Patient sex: F
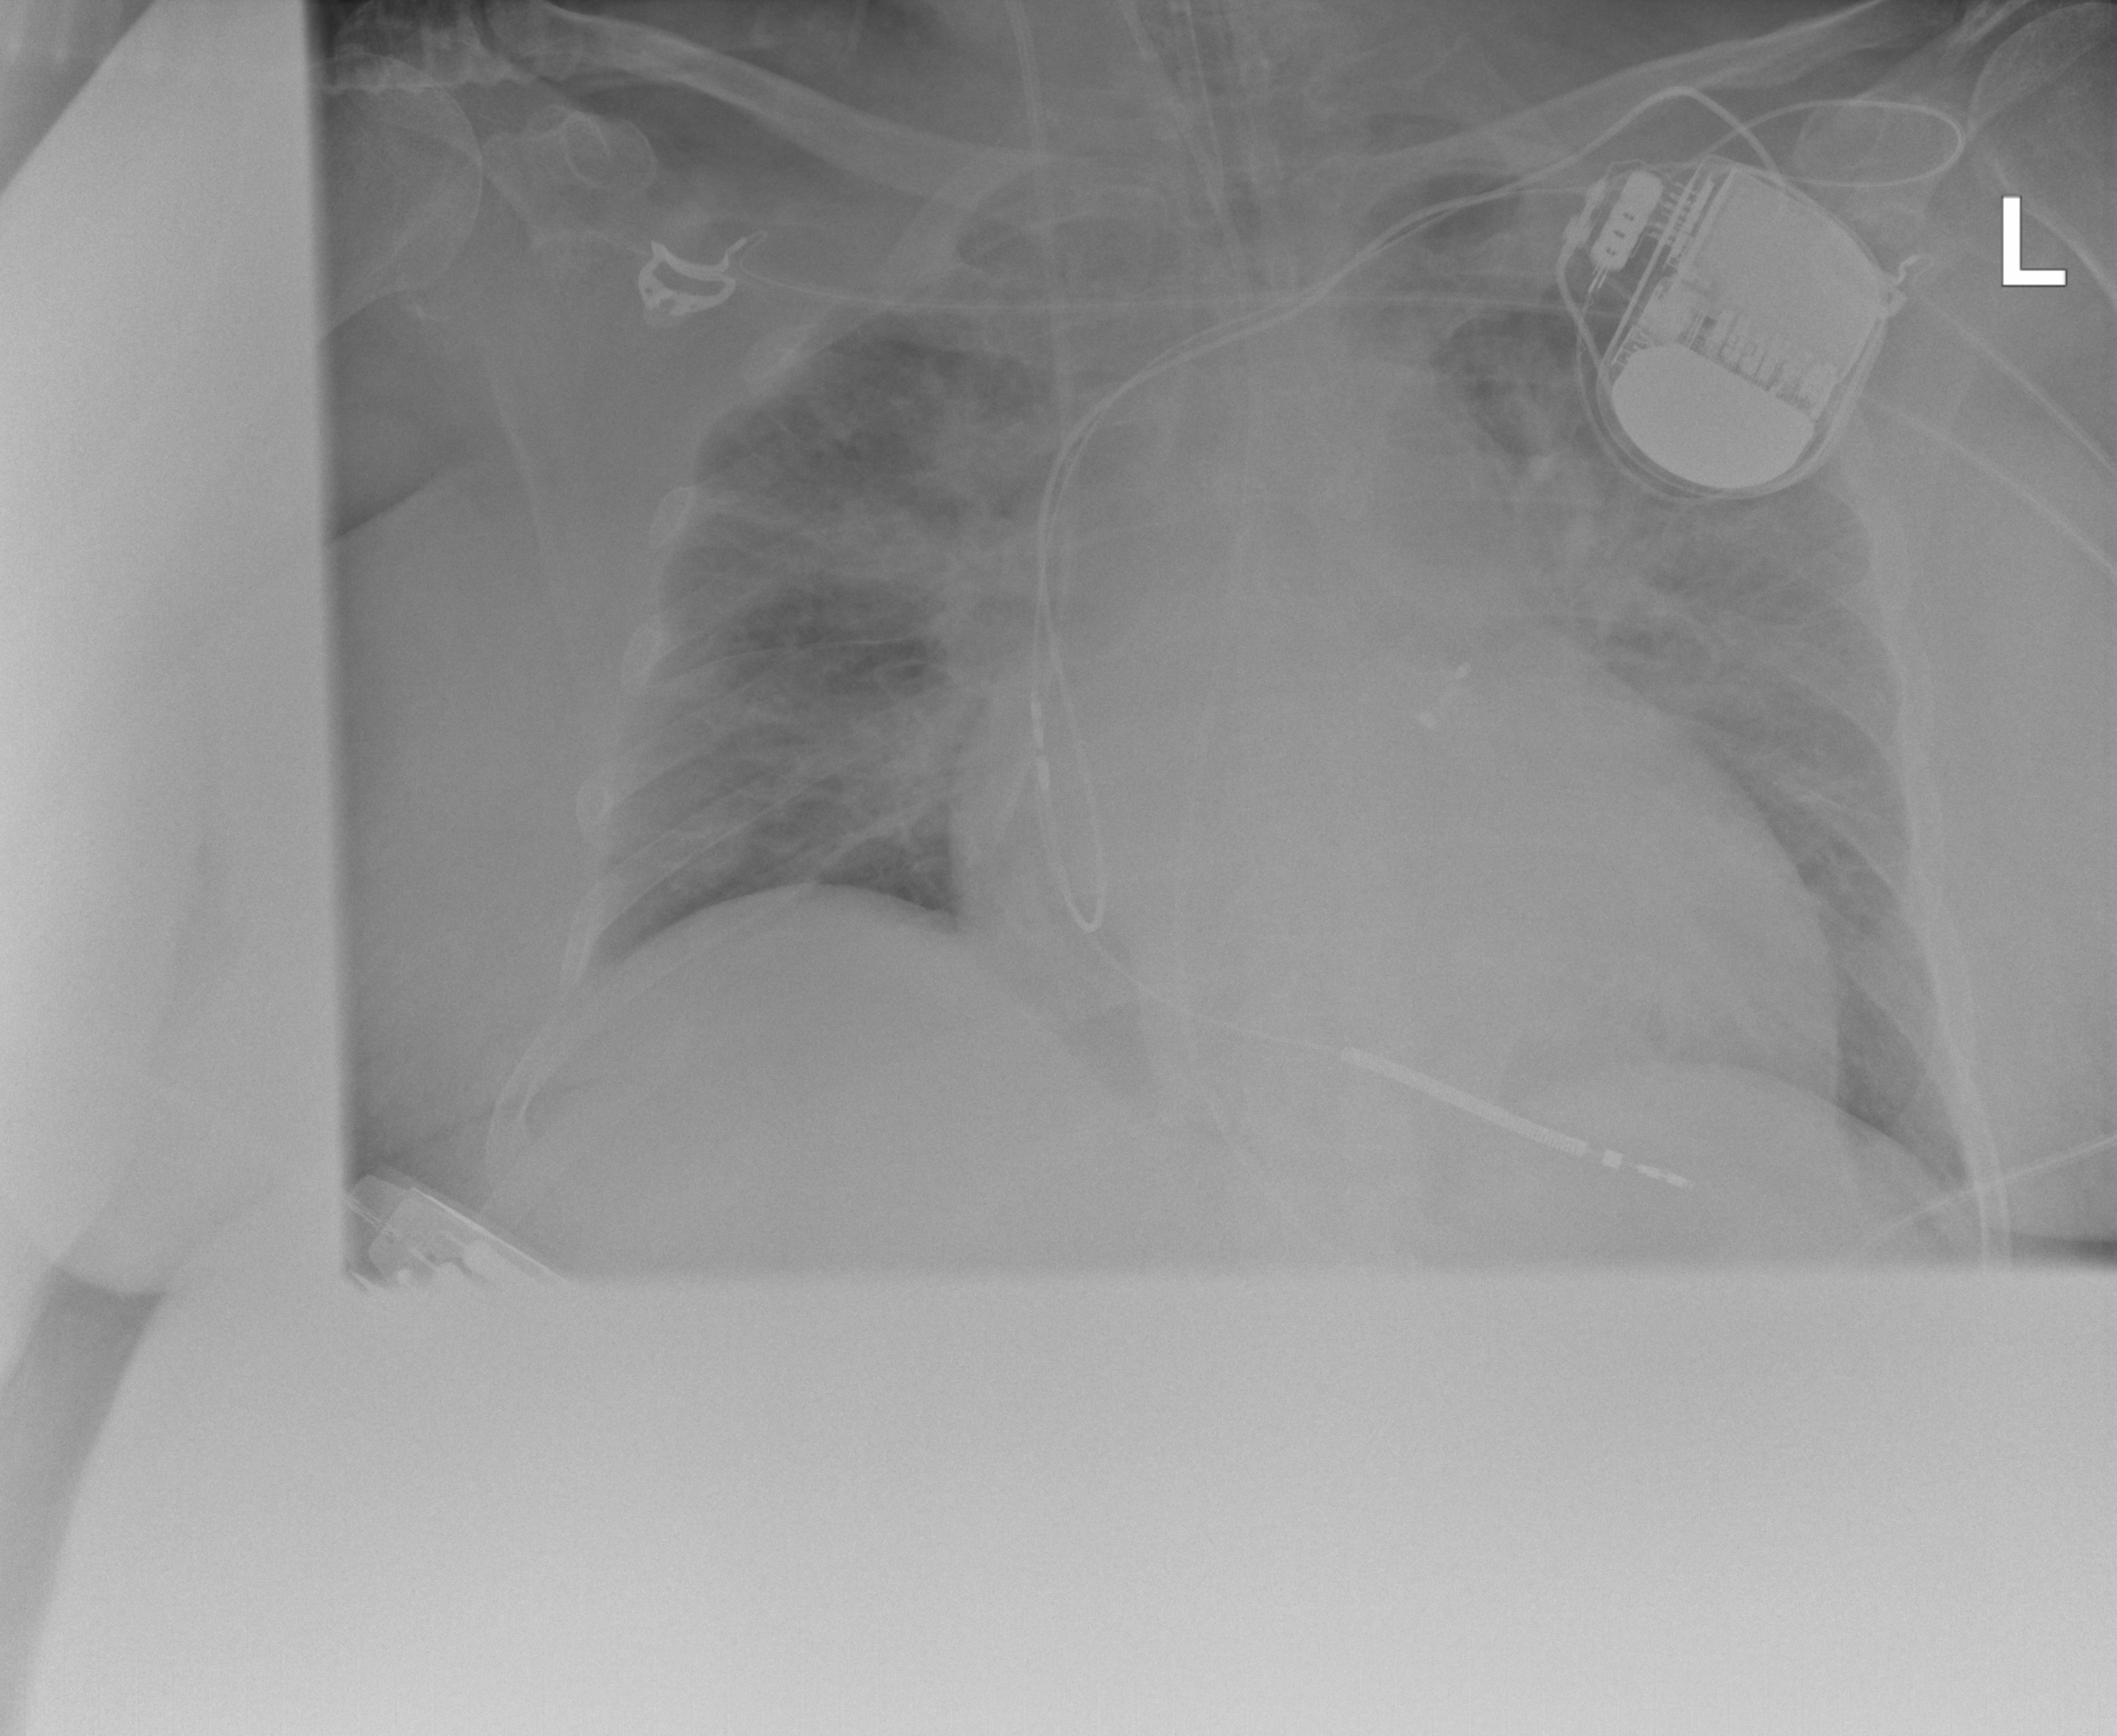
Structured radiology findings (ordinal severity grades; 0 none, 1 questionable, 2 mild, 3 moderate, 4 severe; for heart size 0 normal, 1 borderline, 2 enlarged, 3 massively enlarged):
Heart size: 3
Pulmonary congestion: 3
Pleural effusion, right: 0
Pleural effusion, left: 0
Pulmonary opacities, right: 3
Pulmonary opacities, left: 3
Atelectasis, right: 2
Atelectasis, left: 3